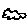
Label: cloud